Field crop: maize
Growth stage: 2
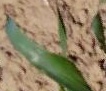
Species: maize